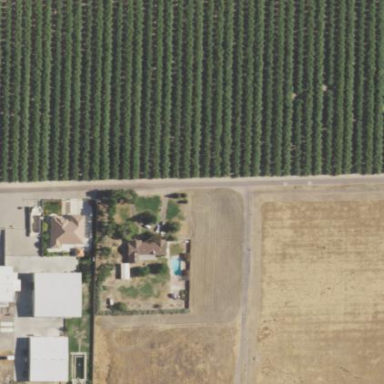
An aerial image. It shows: Orchard.